Question: I tried to run a dynamically generated SQL query within PHP targeting an Sybase SQL-Anywhere database and I got the following error:
> 'Warning: sybase_query(): message: SQL Anywhere Error -680: Invalid expression in WHERE clause of Transact-SQL outer join (severity 16) in /path/to/file.php'
'''
SELECT DISTINCT v_InventoryMaster.INV_ScanCode, v_InventoryMaster.INV_ReceiptAlias
FROM ecrs.v_InventoryMaster
WHERE ( v_InventoryMaster.INV_PK NOT IN (
SELECT DISTINCT v_InventoryMaster.INV_PK
FROM ecrs.v_InventoryMaster, ecrs.StockInventoryLinkDiscounts
WHERE v_InventoryMaster.INV_PK = StockInventoryLinkDiscounts.ILD_INV_FK
AND StockInventoryLinkDiscounts.ILD_DIS_FK = 6
)
OR v_InventoryMaster.INV_PK NOT IN (
SELECT DISTINCT v_InventoryMaster.INV_PK
FROM ecrs.v_InventoryMaster, ecrs.StockInventoryLinkDiscounts
WHERE v_InventoryMaster.INV_PK = StockInventoryLinkDiscounts.ILD_INV_FK
AND StockInventoryLinkDiscounts.ILD_DIS_FK = 14
)
OR v_InventoryMaster.INV_PK NOT IN (
SELECT DISTINCT v_InventoryMaster.INV_PK
FROM ecrs.v_InventoryMaster, ecrs.StockInventoryLinkDiscounts
WHERE v_InventoryMaster.INV_PK = StockInventoryLinkDiscounts.ILD_INV_FK
AND StockInventoryLinkDiscounts.ILD_DIS_FK = 25
)
-- more OR clause subqueries with different ILD_DIS_FK values
)
ORDER BY v_InventoryMaster.INV_ScanCode
'''
I'm not completely new to SQL or interfacing with a database, but this message has me stumped. It claims that there is an invalid expression in the 'WHERE' clause, but I can't see how the query is illegally structured. My guess is the error involves the 'OR' and joining of the two search results.
Furthermore, by running these three separate queries and combining the results (in Excel), returns the correct set of results:
'''
SELECT DISTINCT v_InventoryMaster.INV_ScanCode, v_InventoryMaster.INV_ReceiptAlias
FROM ecrs.v_InventoryMaster
WHERE ( v_InventoryMaster.INV_PK NOT IN (
SELECT DISTINCT v_InventoryMaster.INV_PK
FROM ecrs.v_InventoryMaster, ecrs.StockInventoryLinkDiscounts
WHERE v_InventoryMaster.INV_PK = StockInventoryLinkDiscounts.ILD_INV_FK
AND StockInventoryLinkDiscounts.ILD_DIS_FK = 6
)
ORDER BY v_InventoryMaster.INV_ScanCode
'''
'''
SELECT DISTINCT v_InventoryMaster.INV_ScanCode, v_InventoryMaster.INV_ReceiptAlias
FROM ecrs.v_InventoryMaster
WHERE ( v_InventoryMaster.INV_PK NOT IN (
SELECT DISTINCT v_InventoryMaster.INV_PK
FROM ecrs.v_InventoryMaster, ecrs.StockInventoryLinkDiscounts
WHERE v_InventoryMaster.INV_PK = StockInventoryLinkDiscounts.ILD_INV_FK
AND StockInventoryLinkDiscounts.ILD_DIS_FK = 14
)
ORDER BY v_InventoryMaster.INV_ScanCode
'''
'''
SELECT DISTINCT v_InventoryMaster.INV_ScanCode, v_InventoryMaster.INV_ReceiptAlias
FROM ecrs.v_InventoryMaster
WHERE ( v_InventoryMaster.INV_PK NOT IN (
SELECT DISTINCT v_InventoryMaster.INV_PK
FROM ecrs.v_InventoryMaster, ecrs.StockInventoryLinkDiscounts
WHERE v_InventoryMaster.INV_PK = StockInventoryLinkDiscounts.ILD_INV_FK
AND StockInventoryLinkDiscounts.ILD_DIS_FK = 25
)
ORDER BY v_InventoryMaster.INV_ScanCode
'''
To clarify what return results I want:

<URL> about 'error -680' says the following:
> An expression in the WHERE clause of a query that uses Transact-SQL
syntax contains a comparison of a column from the NULL-supplying table
with a subquery or an expression that references a column from another
table.
1. What is invalid about the original SQL query?
2. What does the documented explanation mean?
3. How could I edit the original SQL query to get the desired results?
Note that since this query was dynamically generated I want to know how I can change the statements between the 'OR' clauses:
Statement Structure:
'''
v_InventoryMaster.INV_PK NOT IN (
SELECT DISTINCT v_InventoryMaster.INV_PK
FROM ecrs.v_InventoryMaster, ecrs.StockInventoryLinkDiscounts
WHERE v_InventoryMaster.INV_PK = StockInventoryLinkDiscounts.ILD_INV_FK
AND StockInventoryLinkDiscounts.ILD_DIS_FK = value -- value dynamically chosen by user
)
'''
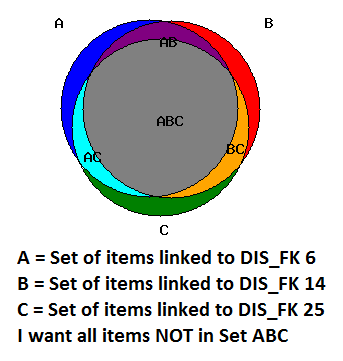
Answer: You could trivially replace the fragments:
'''
v_InventoryMaster.INV_PK NOT IN (
SELECT DISTINCT v_InventoryMaster.INV_PK
FROM ecrs.v_InventoryMaster, ecrs.StockInventoryLinkDiscounts
WHERE v_InventoryMaster.INV_PK = StockInventoryLinkDiscounts.ILD_INV_FK
AND StockInventoryLinkDiscounts.ILD_DIS_FK = value -- value dynamically chosen by user
)
'''
By:
'''
NOT EXISTS (
SELECT *
FROM ecrs.StockInventoryLinkDiscounts sild
WHERE sild.ILD_INV_FK = tbl.INV_PK
AND sild.ILD_DIS_FK = value -- value dynamically chosen by user
-- ^^^^^ NOTE: this should probably be sild.ILD_DIS_PK
)
'''
With 'tbl' being the correlation name for the outer query; the outer query would become:
'''
SELECT DISTINCT v_InventoryMaster.INV_ScanCode
, v_InventoryMaster.INV_ReceiptAlias
FROM ecrs.v_InventoryMaster tbl
'''
Also note that I removed the 'ecrs.v_InventoryMaster' table from the subquery, since it is already present in the outer query, and would result in being checked as the outer query already has found.
This will give the complete query as:
'''
SELECT DISTINCT v_InventoryMaster.INV_ScanCode
, v_InventoryMaster.INV_ReceiptAlias
FROM ecrs.v_InventoryMaster tbl
WHERE NOT EXISTS (
SELECT *
FROM ecrs.StockInventoryLinkDiscounts sild
WHERE sild.ILD_INV_FK = tbl.INV_PK
AND sild.ILD_DIS_FK = 6
)
OR NOT EXISTS (
SELECT *
FROM ecrs.StockInventoryLinkDiscounts sild
WHERE sild.ILD_INV_FK = tbl.INV_PK
AND sild.ILD_DIS_FK = 14
)
OR NOT EXISTS (
SELECT *
FROM ecrs.StockInventoryLinkDiscounts sild
WHERE sild.ILD_INV_FK = tbl.INV_PK
AND sild.ILD_DIS_FK = 25
)
;
'''
My guess is that the parser is confused by the unaliased references to 'ecrs.v_InventoryMaster'. Another possibility is that the range table is full (if you have a lot of subquery-terms)